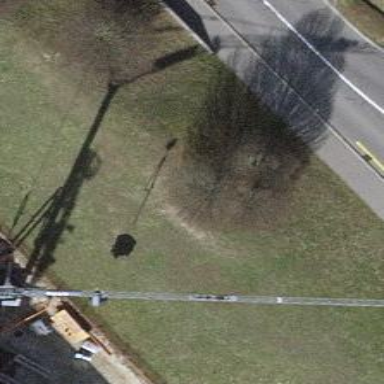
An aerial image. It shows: Urban tree with broadleaved deciduous leaves.